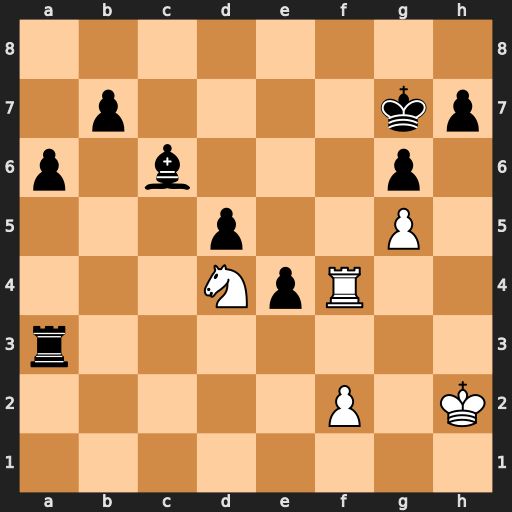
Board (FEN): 8/1p4kp/p1b3p1/3p2P1/3NpR2/r7/5P1K/8
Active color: w
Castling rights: -
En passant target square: -
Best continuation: Ne6+ Kh8 Rf8#